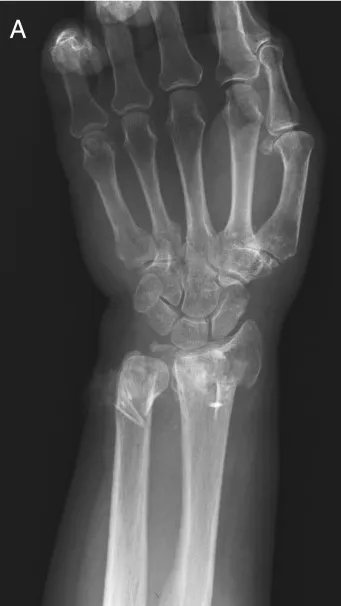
Radiographs showed bilateral distal radius fractures. According to the Arbeitsgemeinschaft fur Osteosynthesefragen (AO) classification, right side is A3 and left side is A1. Right side,. P view. P view.
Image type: radiology (x_ray)